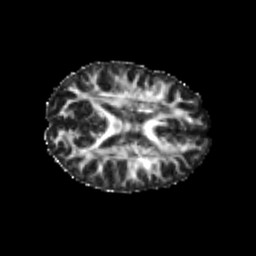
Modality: FA
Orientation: axial
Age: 22
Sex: female
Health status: healthy
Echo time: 0.074 s